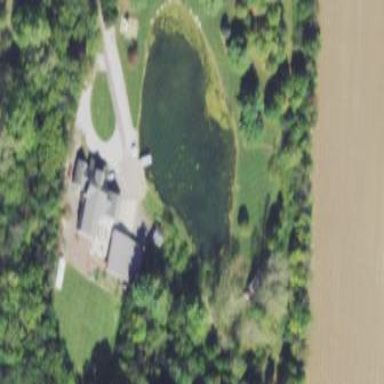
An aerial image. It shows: Peaceful pond surrounded by nature.